Question: I have a 'ScrollView' with a 'RelativeLayout' as its only child.
Lately I noticed that the method:
'''
@Override
protected void onScrollChanged(int l, int t, int oldl, int oldt) {}
'''
is called even when the child height is less than the 'ScrollView' height as you can see below:

this refers to my 'ScrollView' and rl refers to the 'RelativeLayout'.
Is this a normal behavior or am I missing something?
I'm constantly adding and removing views from the 'RelativeLayout' so disabling the scroll/touch etc. each time doesn't seem like a good solution.
My current fix is to check whether the scroll actually changed anything, if not, I'm just ignoring it:
'''
// in case no actual scroll has occurred - just return.
if (t == oldt && l == oldl) {
return;
}
'''
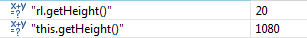
Answer: This is a normal behavior
If you want to stop ScrollView Scrolling then you must try this
'''
scroll.setEnabled(false);
scroll.setFocusable(false);
scroll.setHorizontalScrollBarEnabled(false);
scroll.setVerticalScrollBarEnabled(false);
'''
Hope so this will work